Aerial crown-view tile of a tropical tree (Barro Colorado Island, Panama), acquired 20250512:
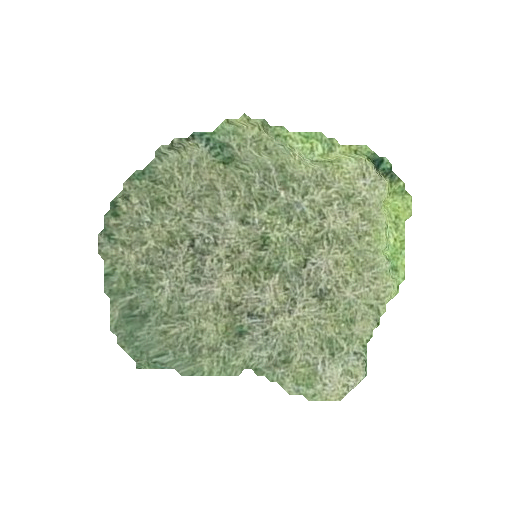
Species: Quararibea asterolepis
GBIF accepted scientific name: Quararibea asterolepis
Crown area: 97.184 m²